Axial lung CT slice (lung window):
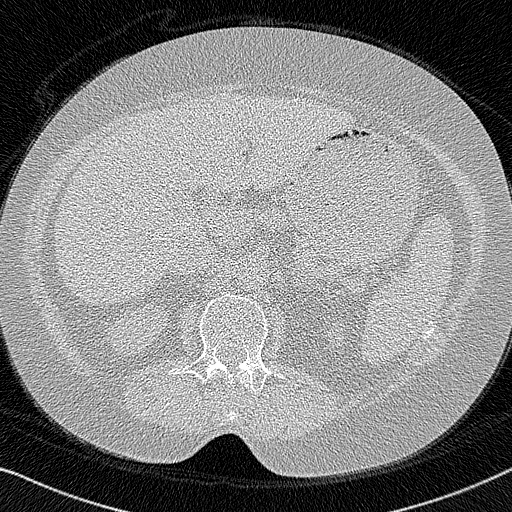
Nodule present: no